Interaction volume radius: 10 \u00c5
Interaction volume height: 20 \u00c5
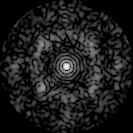
Disorder parameter: 0.7285